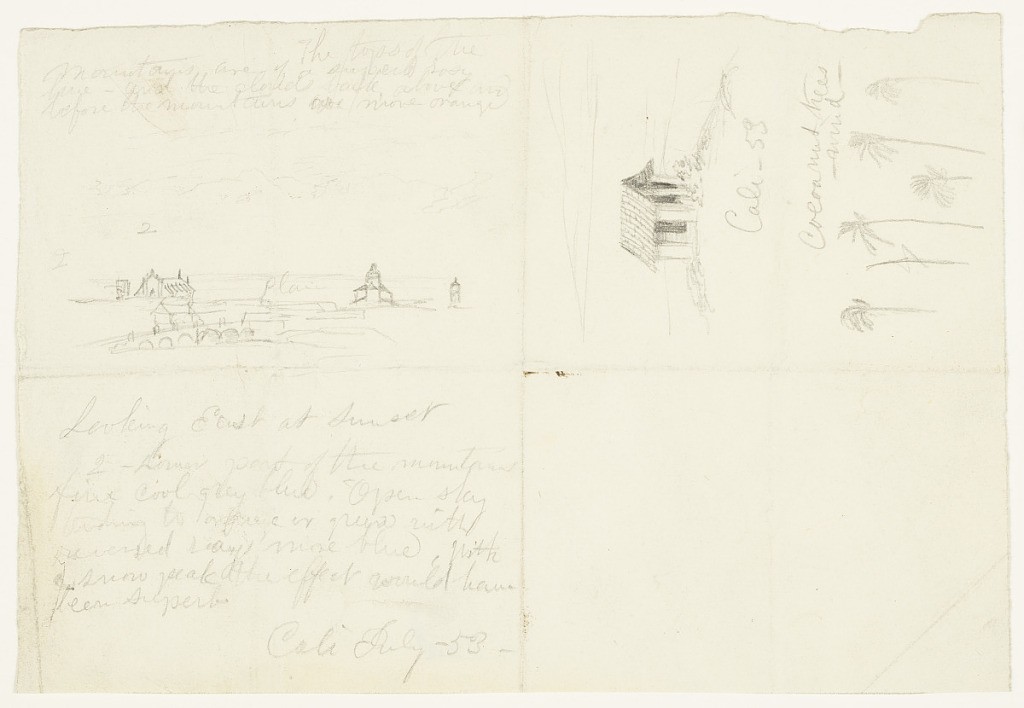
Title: Looking East at Sunset, Cali, Colombia
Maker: Frederic Edwin Church, American, 1826–1900
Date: July 31, 1853
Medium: Graphite on white wove paper
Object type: Drawing
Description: Mixed studies showing multiple views of a house, coconut trees, and the city of Cali, Colombia. Leaf divided into four folded sections. In upper left, a view of Cali looking east at sunset is shown. Tall mountains comprise background. At upper right, two studies of a lone house and six coconut trees blowing in the wind are visible.